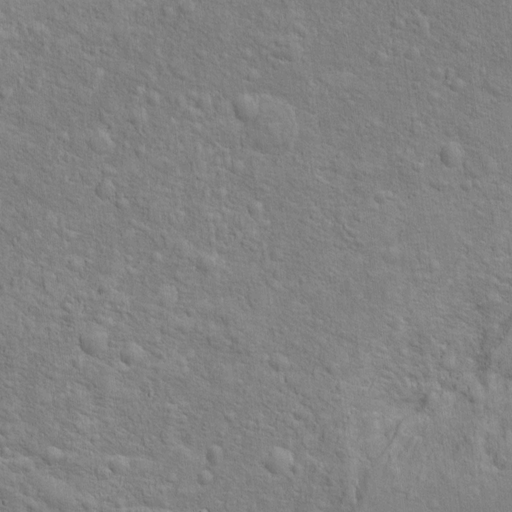
Classes present: Background